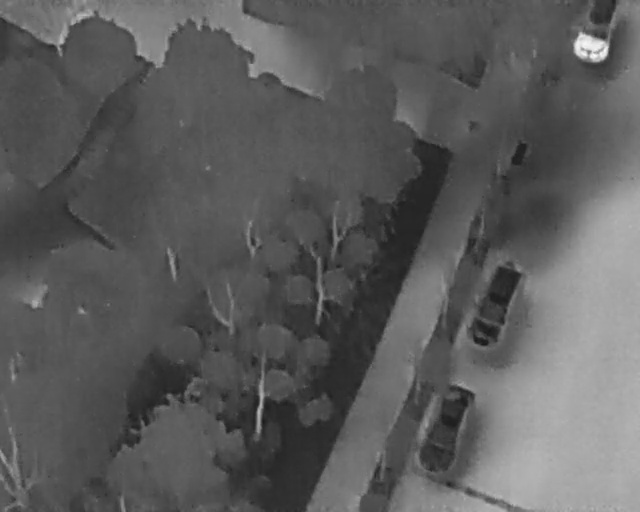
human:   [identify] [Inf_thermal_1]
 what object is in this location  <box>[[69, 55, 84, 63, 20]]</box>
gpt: <ref>1 large car at the right</ref>